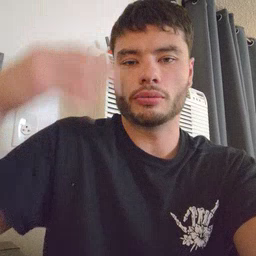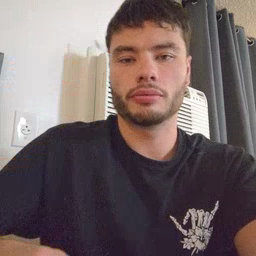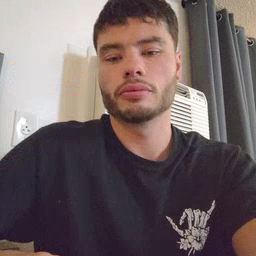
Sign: shower